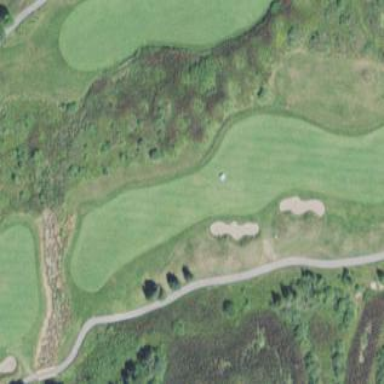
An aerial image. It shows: Golf fairway surrounded by grass.